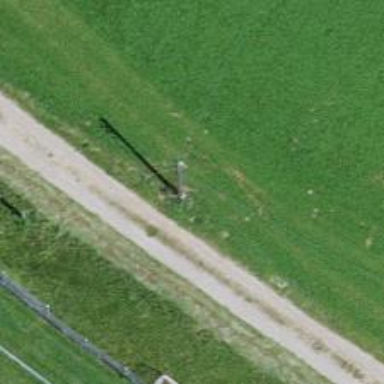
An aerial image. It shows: Minor power line.